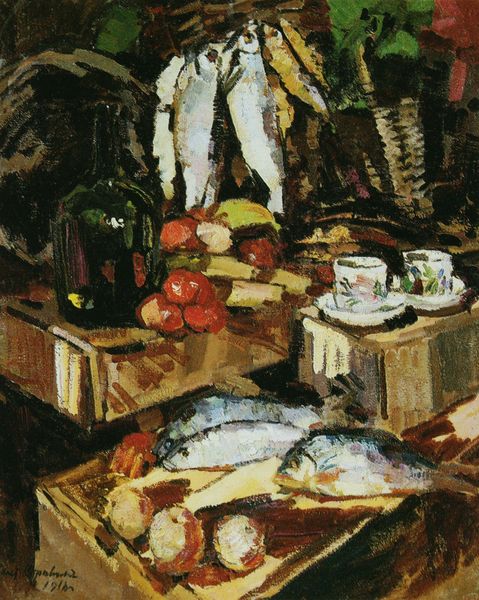
Titel: Fische
Künstler: Konstantin Alexejewitsch Korowin
Standort: St. Petersburg
Institution: Russisches Museum
Schlagwörter: blätter, gemälde, schatten, weiß, grün, impressionismus, ocker, blumen, bunt, glas, grau, holz, licht, schwarz, skizze, tisch, tische, obst, rot, beige, muster, flasche, steine, teller, signatur, öl, spiegelung, pastos, sonne, früchte, gemüse, stilleben, stillleben, apfel, äpfel, farbig, liegen, kisten, markt, ölgemälde, essen, wein, detail, korb, tasse, palme, striche, penis, memento mori, hängen, brett, geschirr, untertasse, kiste, ölmalerei, tassen, untertassen, fisch, pfirsich, braunb, tomaten, palmen, stapel, aufgehängt, kochen, pfirsiche, banane, fische, marktstand, gestapelt, karotte, glasflasche, konserve, holzklotz, bananen, palmenblätter, kaffeetassen, ausscnitt, kosenrve, gemrsse